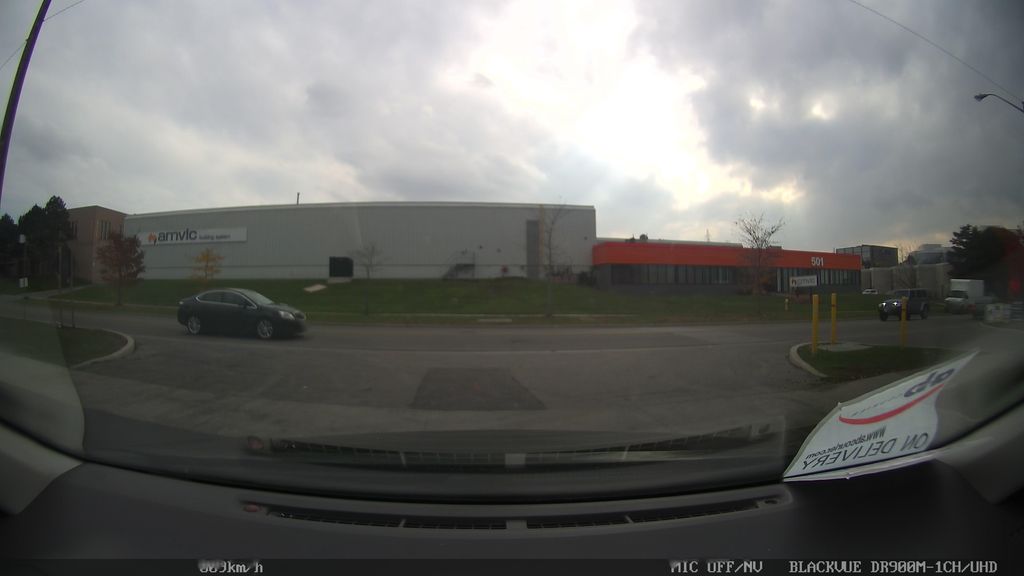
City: toronto